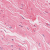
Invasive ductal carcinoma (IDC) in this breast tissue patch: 0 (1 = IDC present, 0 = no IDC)